Question: I have the following html code to make the 'bottom' div float on top of the image. I have 3 images on one table row.
'''
<td>
<img src="adele.jpg" alt="Adele">
<div id="bottom">
<h4 class="topText">ALBUM</h4>
<h3 class ="topText">ADELE 21 COVER </br> ADELE</h3>
</div>
</td>
'''
this is my css:
'''
#bottom{
position: absolute;
display: inline-block;
bottom: 0px;
left:0px;
}
#positionAnchor {
position: relative;
}
'''
also as you can see in the image, the top pictures text is also not floating on top of the image properly.

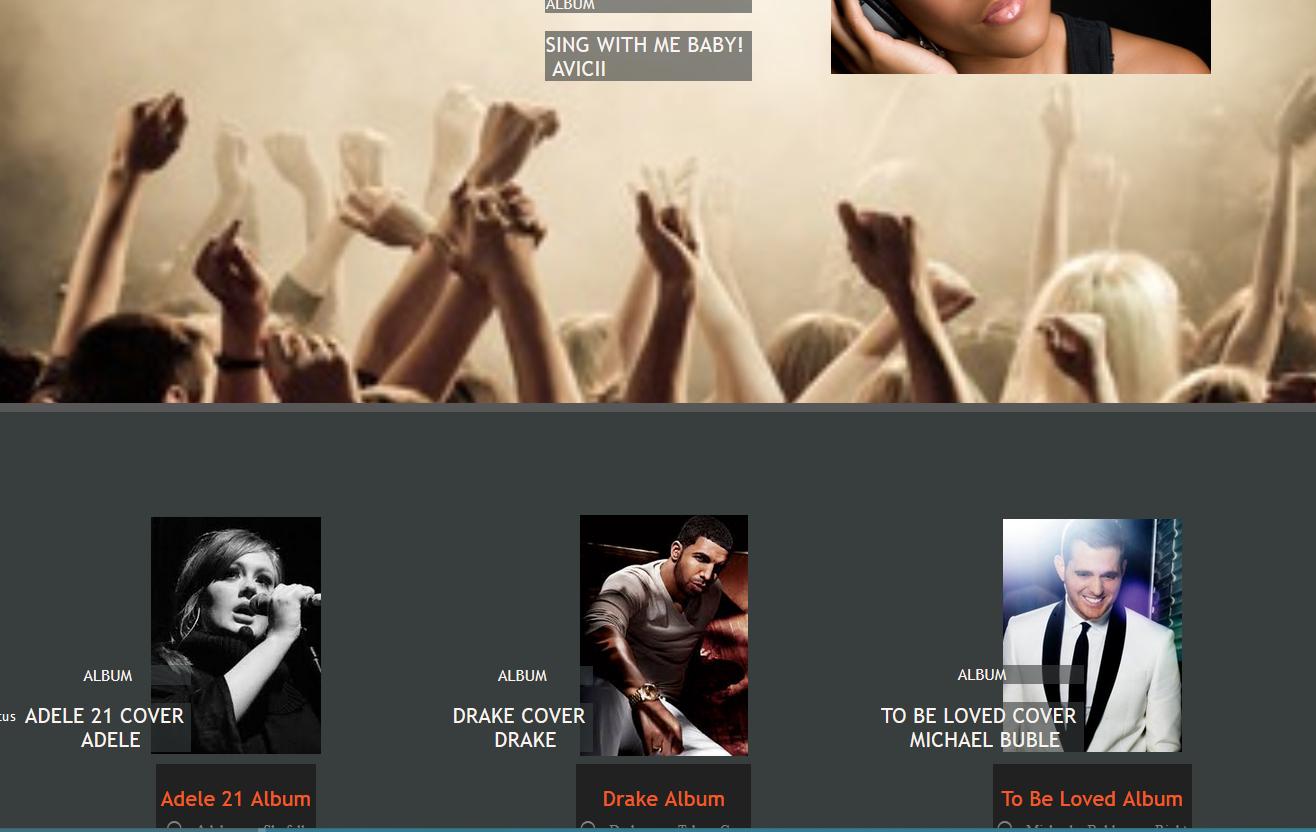
Answer: You need to use position:relative to set window where position:absolute will use for top, left, bottom, and right.
'''
<td >
<div id="positionAnchor">
<img src="adele.jpg" alt="Adele">
<div id="bottom">
<h4 class="topText">ALBUM</h4>
<h3 class ="topText">ADELE 21 COVER </br> ADELE</h3>
</div>
</div>
</td>
#bottom{
position: absolute;
display: inline-block;
bottom: 0px;
left: 0px;
}
#positionAnchor {
position: relative;
display: inline-block;
text-align:center;
}
'''
Otherwise it will position based on the browser screen not the parent tag.